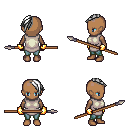
a pixel art fantasy rpg character, female body template, human, dark skin, white tunic, teal pants, white long mohawk hairstyle, gold gloves, spear, four views (front, back, left, right), 2x2 character sprite sheet, small pixel art, hard edges, no anti-aliasing